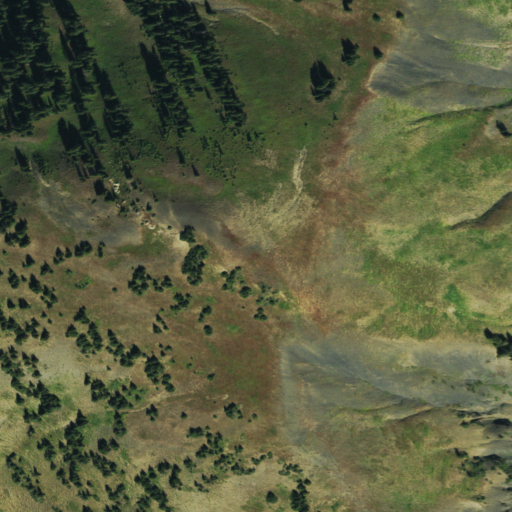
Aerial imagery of mountain in Colorado named Arkansas Mountain containing shrub, evergreen forest, woody wetlands, and grassland